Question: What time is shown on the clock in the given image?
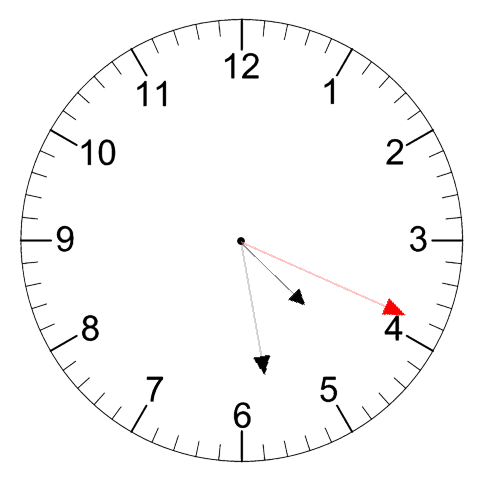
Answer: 04:28:19